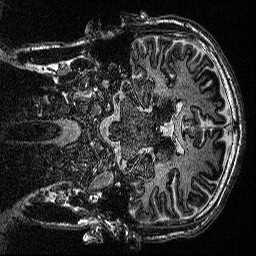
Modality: MP2RAGE
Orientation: coronal
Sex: male
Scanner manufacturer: siemens
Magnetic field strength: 3 T
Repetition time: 5 s
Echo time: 0.00292 s